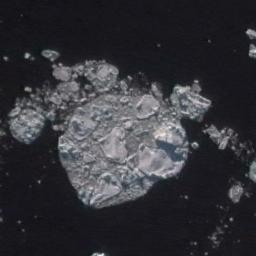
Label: sea_ice